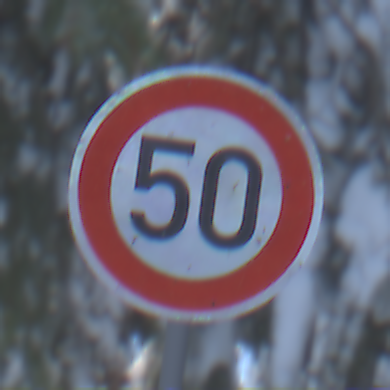
Verkehrszeichen: Geschwindigkeit50
Umgebung: Outdoor, Nature
Tageszeit: MorningAfternoon
Wetter: Clear
Licht: Natural
Jahreszeit: Winter
Kontrast: LowContrast